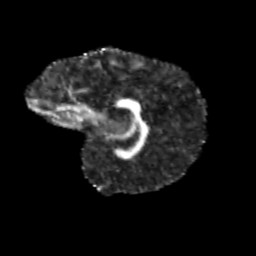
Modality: FA
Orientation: sagittal
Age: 10
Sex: male
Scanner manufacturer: siemens
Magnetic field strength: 3 T
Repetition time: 3.8 s
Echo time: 0.07 s